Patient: sex F, age 71
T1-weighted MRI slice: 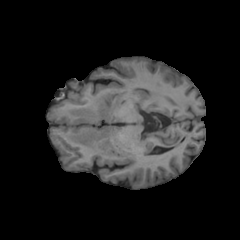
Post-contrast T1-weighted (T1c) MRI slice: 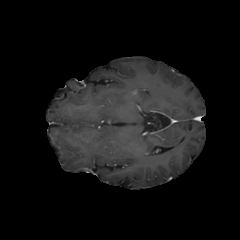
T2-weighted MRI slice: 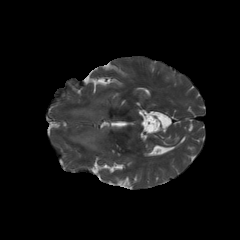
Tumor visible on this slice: yes
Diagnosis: Glioblastoma, IDH-wildtype
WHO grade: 4